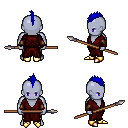
a pixel art fantasy rpg character, male body template, dark elf, purple skin, red robe, gold greaves, blue mohawk hairstyle, leather bracers, gold boots, spear, four views (front, back, left, right), 2x2 character sprite sheet, small pixel art, hard edges, no anti-aliasing